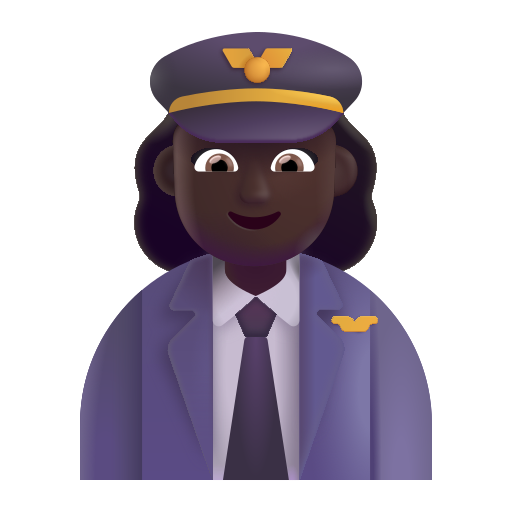
woman pilot color dark